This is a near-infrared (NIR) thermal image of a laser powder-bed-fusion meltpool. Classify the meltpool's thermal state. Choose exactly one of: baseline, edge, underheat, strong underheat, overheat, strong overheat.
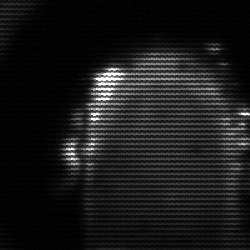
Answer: baseline